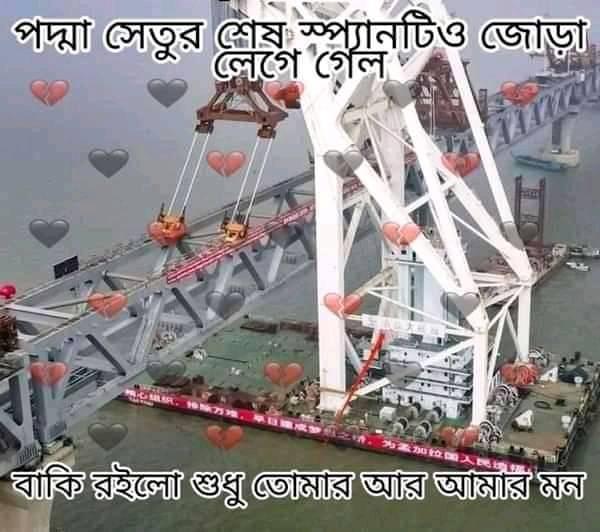
Caption: পদ্মা সেতুর শেষ স্প্যানটিও জোড়া লেগে গেল    বাকি রইলো শুধু তোমার আর আমার মন
Label: non-hate